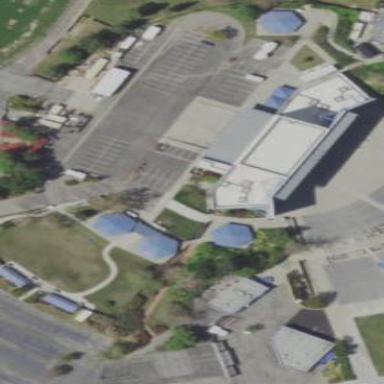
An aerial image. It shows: Arts centre building.